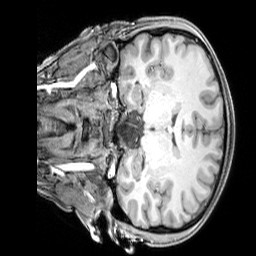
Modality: T1w
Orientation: coronal
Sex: female
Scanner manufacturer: siemens
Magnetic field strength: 3 T
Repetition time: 2.3 s
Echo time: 0.00226 s